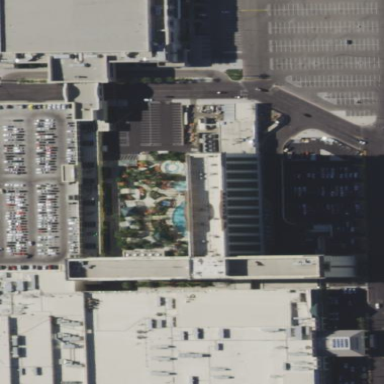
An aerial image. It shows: Casino.